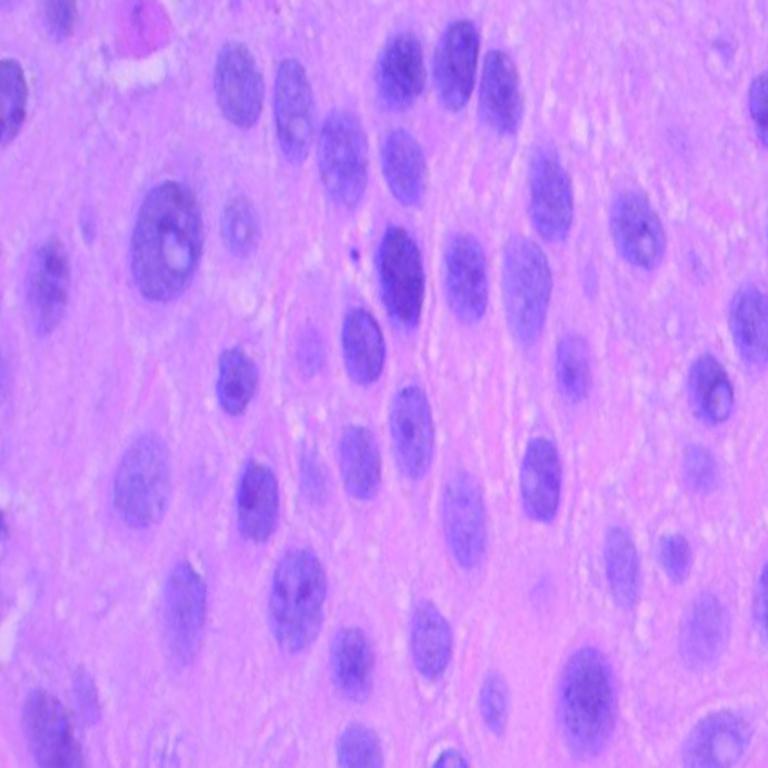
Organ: lung
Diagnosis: squamous carcinomas